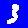
Digit: 3